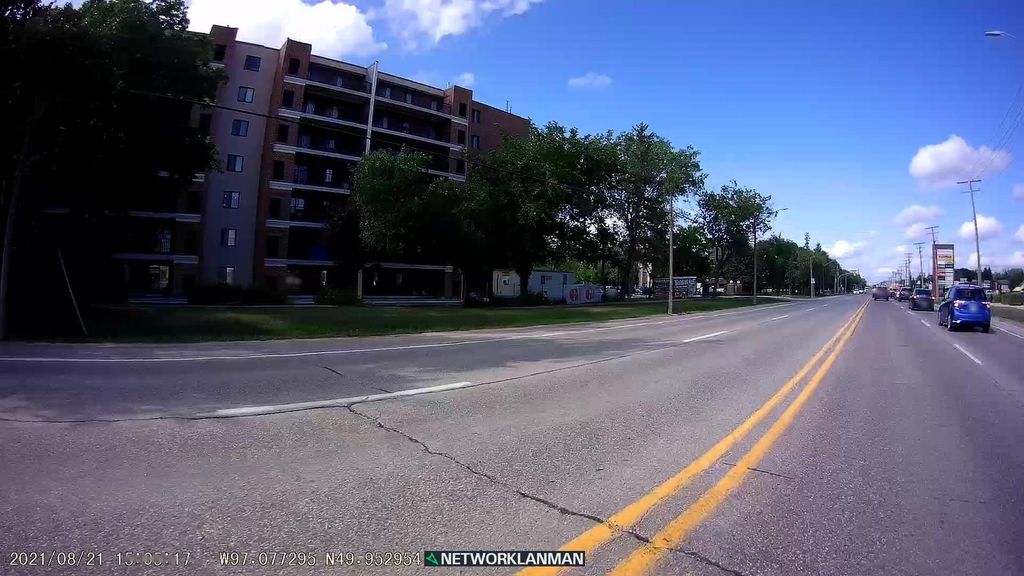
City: winnipeg